Aerial crown-view tile of a tropical tree (Barro Colorado Island, Panama), acquired 20240716:
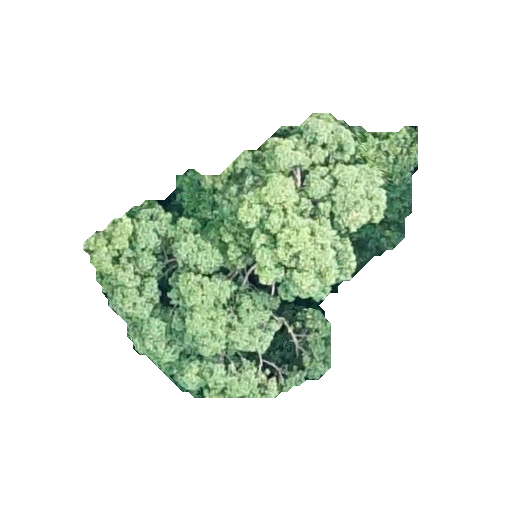
Species: Ocotea leptobotra
GBIF accepted scientific name: Ocotea leptobotra
Crown area: 91.724 m²